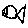
Label: fish